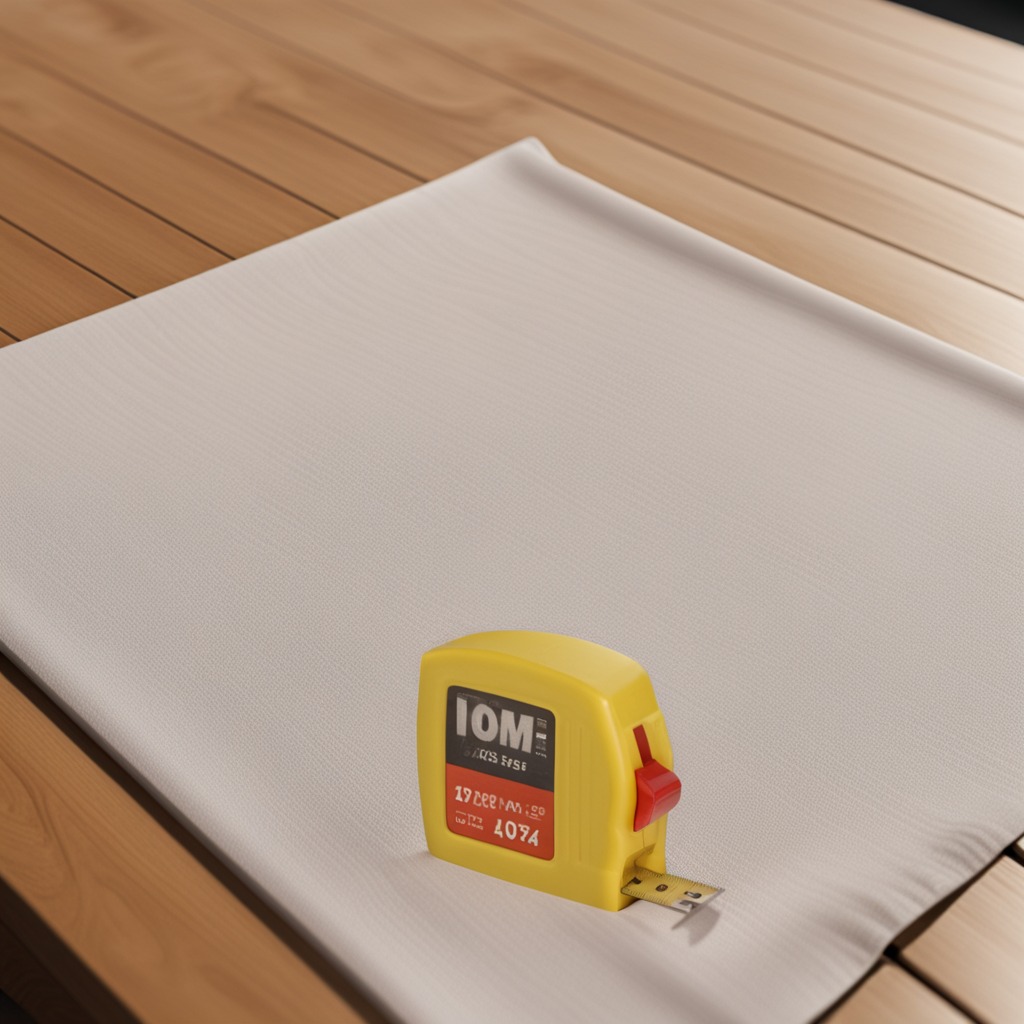
A measuring tape lies on a wooden table in an outdoor workshop during daytime bright natural light soft shadows worn but beneath the cloth.